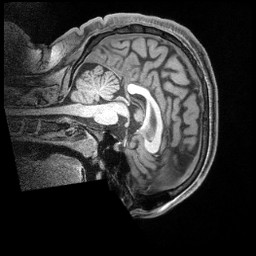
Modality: T1w
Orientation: sagittal
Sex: male
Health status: ill
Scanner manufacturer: siemens
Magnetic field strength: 3 T
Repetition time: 2.4 s
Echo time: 0.00201 s